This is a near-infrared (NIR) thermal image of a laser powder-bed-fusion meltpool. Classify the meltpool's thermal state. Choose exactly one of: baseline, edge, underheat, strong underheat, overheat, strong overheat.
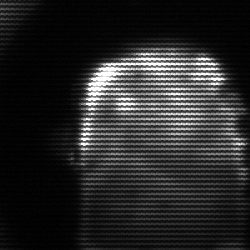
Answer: baseline